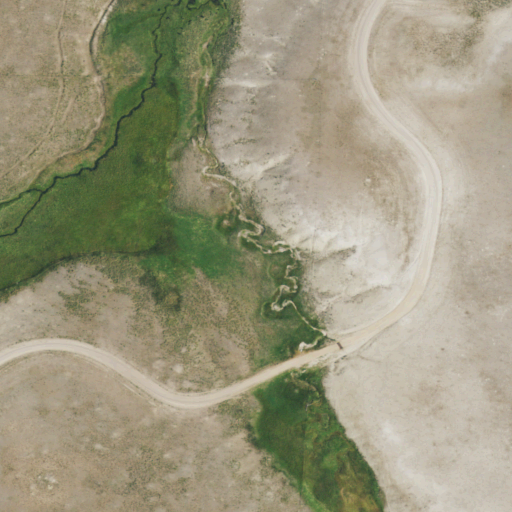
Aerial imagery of valley in Colorado named Mexican Joe Gulch containing shrub, herbaceous wetlands, grassland, and woody wetlands